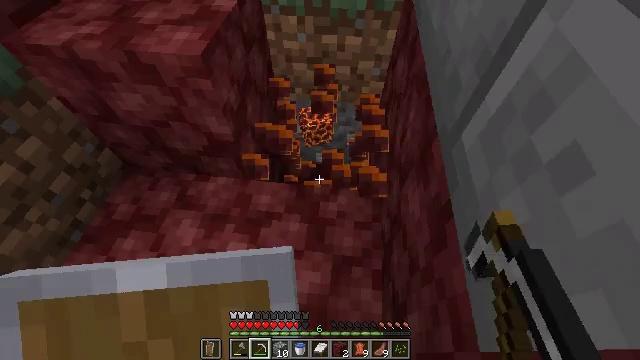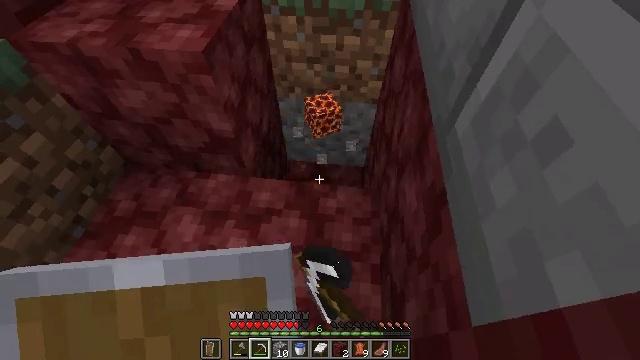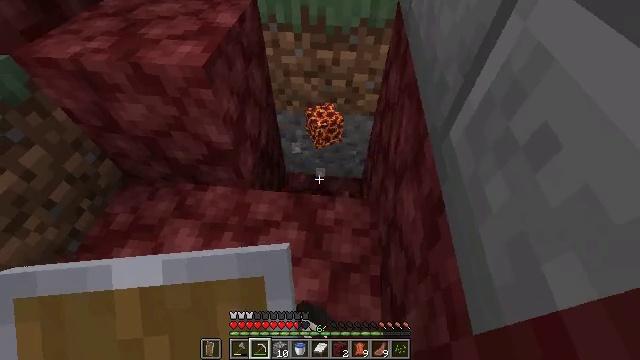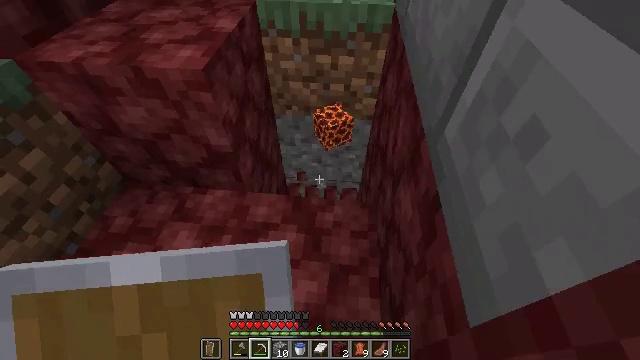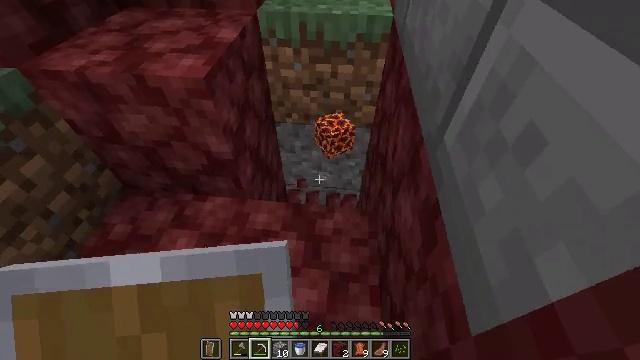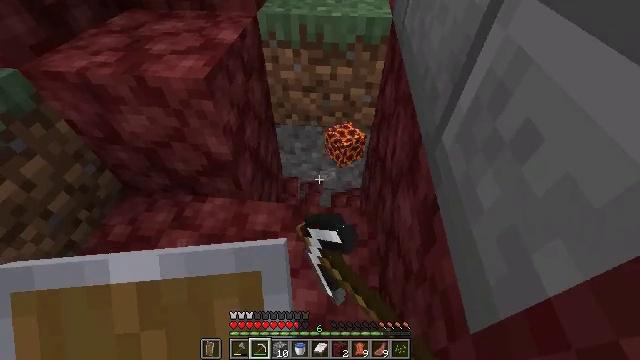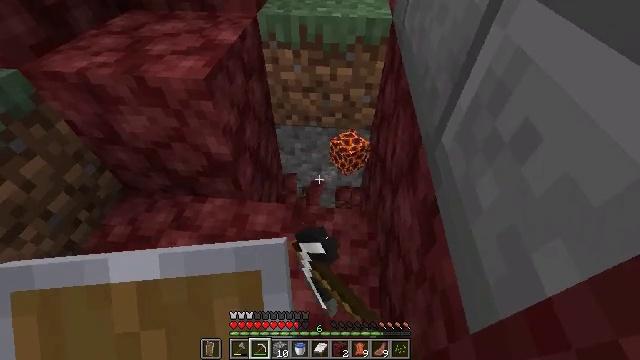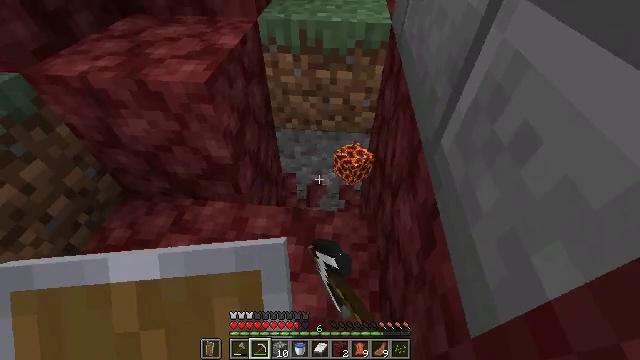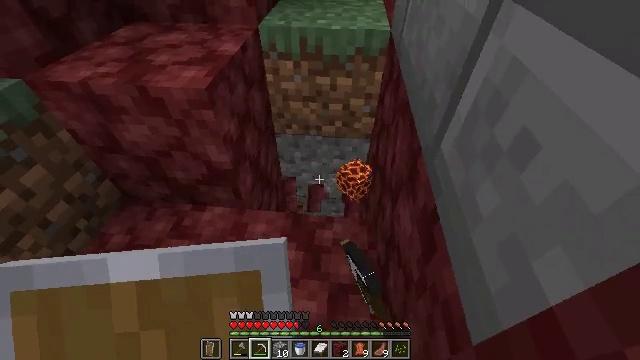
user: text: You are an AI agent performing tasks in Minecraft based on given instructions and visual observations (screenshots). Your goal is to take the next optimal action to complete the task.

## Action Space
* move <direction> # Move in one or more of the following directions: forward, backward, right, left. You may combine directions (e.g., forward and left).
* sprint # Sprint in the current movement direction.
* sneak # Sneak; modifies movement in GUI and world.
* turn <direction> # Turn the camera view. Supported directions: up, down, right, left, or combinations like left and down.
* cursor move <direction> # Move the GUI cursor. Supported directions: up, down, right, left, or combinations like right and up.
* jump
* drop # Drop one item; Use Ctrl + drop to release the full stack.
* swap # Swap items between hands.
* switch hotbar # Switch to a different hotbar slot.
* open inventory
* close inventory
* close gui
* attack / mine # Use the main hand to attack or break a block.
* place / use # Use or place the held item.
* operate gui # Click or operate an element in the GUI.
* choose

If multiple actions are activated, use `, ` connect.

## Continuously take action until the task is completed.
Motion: motion action
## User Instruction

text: Gather netherrack as a building material.
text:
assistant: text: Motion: attack / mine
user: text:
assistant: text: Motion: turn up, attack / mine
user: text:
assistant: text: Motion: turn up, attack / mine
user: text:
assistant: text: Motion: turn up, attack / mine
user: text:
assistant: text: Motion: attack / mine
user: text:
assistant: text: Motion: no_op
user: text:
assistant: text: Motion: no_op
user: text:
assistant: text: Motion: turn up
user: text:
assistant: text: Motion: no_op